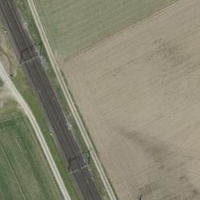
EUNIS habitat code: 52
Species observed at this site:
Convolvulus arvensis